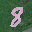
Label: 8